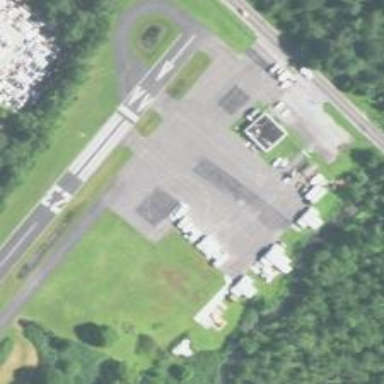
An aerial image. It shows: Image of taxiway at airport.